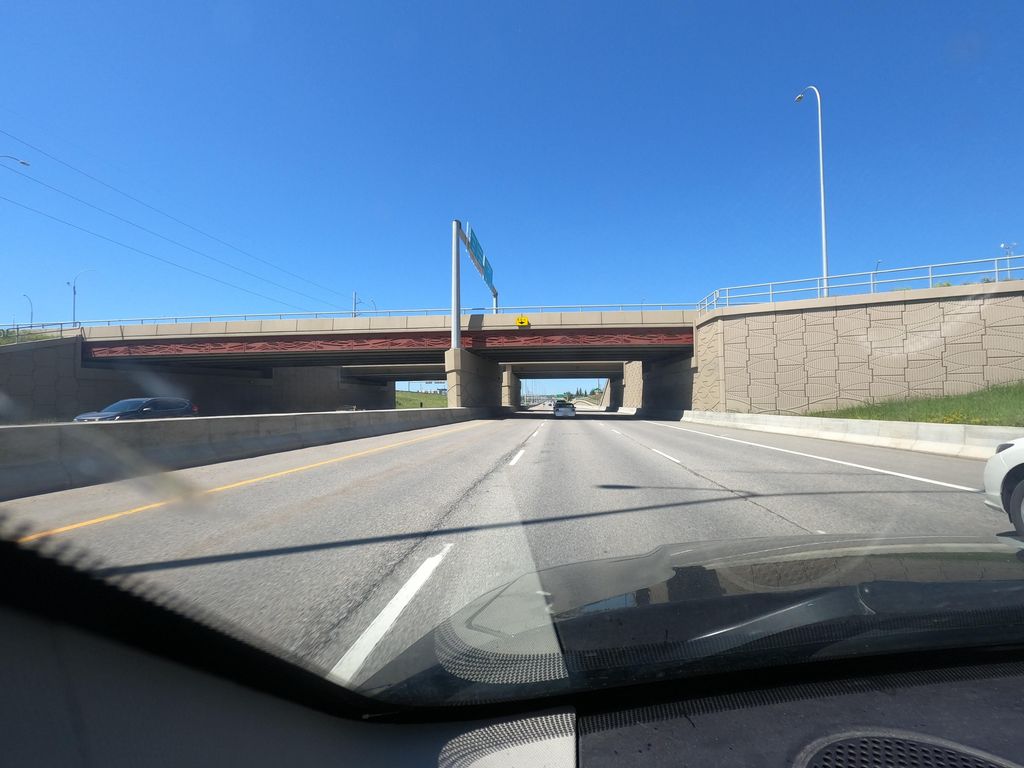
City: calgary